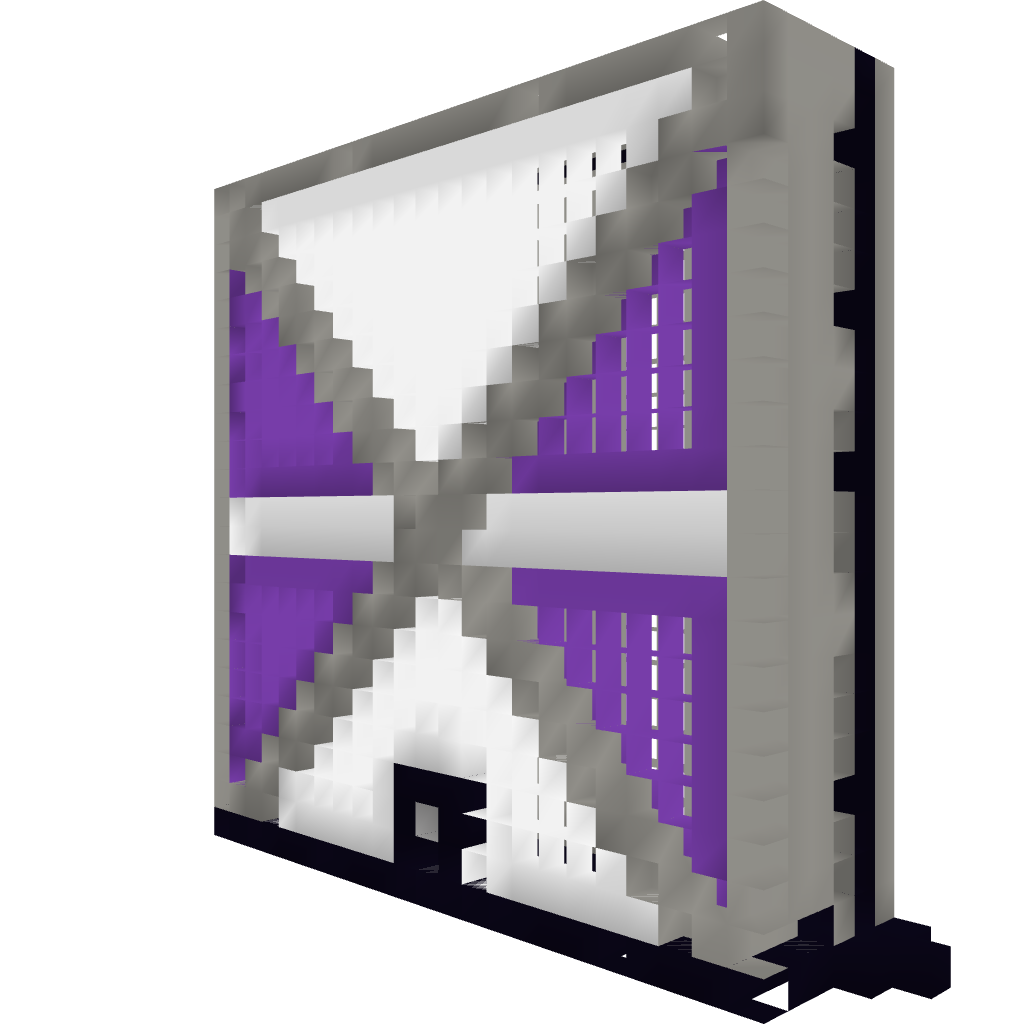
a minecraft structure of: Biggest Possible Nether Portal